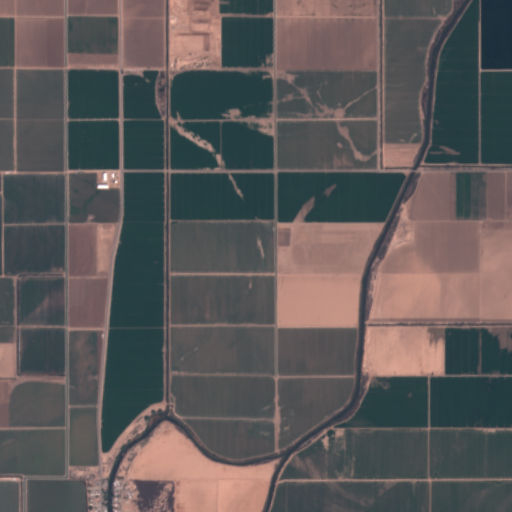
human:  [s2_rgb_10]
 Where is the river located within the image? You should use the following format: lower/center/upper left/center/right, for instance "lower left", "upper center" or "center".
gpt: The river is located in the right of the image.
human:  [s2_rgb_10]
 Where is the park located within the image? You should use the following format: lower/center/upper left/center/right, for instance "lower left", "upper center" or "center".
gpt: There is no park in the image.